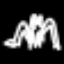
Label: frog